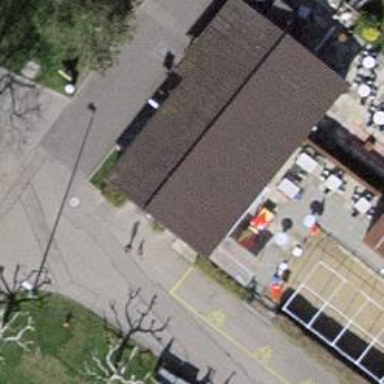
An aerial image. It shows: Toilets are available here.